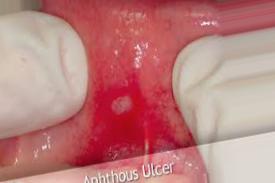
Condition: Mouth Ulcer